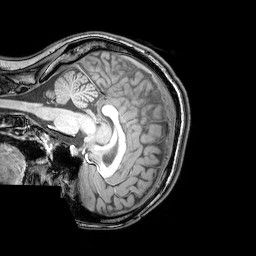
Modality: T1w
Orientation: sagittal
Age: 23
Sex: female
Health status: healthy
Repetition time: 0.081 s
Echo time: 0.037 s